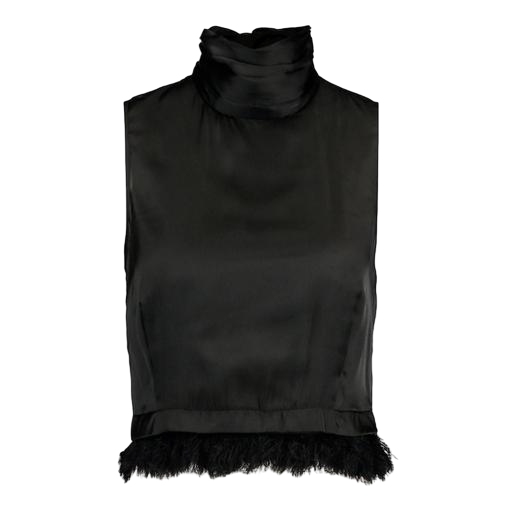
high-neck top, black high-neck top, black angie high-neck top, white background